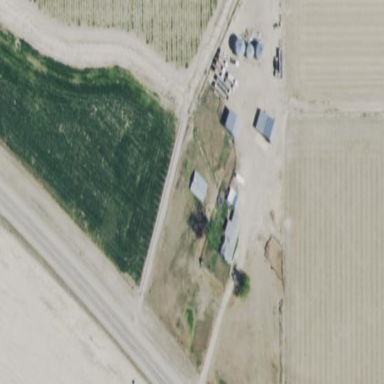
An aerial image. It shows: Farmyard area.